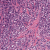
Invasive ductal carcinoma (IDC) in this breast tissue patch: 1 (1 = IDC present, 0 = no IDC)